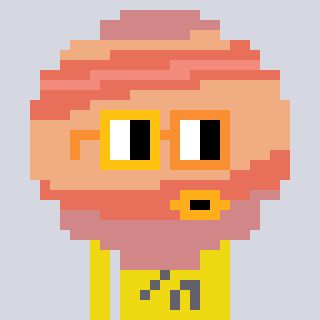
a pixel art character with square yellow and orange glasses, a jupiter-shaped head and a yellow-colored body on a cool background